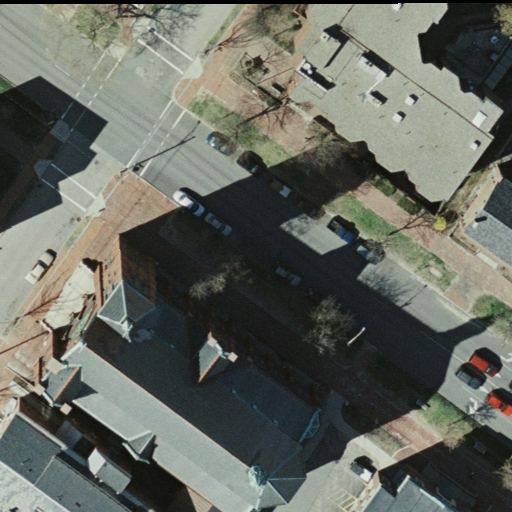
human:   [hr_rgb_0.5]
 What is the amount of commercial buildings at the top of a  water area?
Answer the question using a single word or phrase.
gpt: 0

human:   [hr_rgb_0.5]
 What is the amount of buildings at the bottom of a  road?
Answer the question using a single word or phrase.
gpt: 3

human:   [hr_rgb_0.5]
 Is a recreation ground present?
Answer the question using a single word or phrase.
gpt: no

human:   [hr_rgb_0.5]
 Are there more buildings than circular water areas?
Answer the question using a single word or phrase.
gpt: yes

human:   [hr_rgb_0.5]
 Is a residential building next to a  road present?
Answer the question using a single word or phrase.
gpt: yes

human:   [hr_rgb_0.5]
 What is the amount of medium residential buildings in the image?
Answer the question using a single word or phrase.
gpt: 2

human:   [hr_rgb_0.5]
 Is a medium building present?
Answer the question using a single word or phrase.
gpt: yes

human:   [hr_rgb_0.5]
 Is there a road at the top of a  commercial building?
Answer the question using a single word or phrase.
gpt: no

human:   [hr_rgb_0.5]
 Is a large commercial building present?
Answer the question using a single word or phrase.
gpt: no

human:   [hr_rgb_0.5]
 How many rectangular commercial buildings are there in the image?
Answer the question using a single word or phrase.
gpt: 0

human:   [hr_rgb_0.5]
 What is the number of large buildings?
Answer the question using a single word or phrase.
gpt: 3

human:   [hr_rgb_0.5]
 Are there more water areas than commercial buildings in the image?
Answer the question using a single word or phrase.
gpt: no

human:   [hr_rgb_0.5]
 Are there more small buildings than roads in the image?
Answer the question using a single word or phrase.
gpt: no

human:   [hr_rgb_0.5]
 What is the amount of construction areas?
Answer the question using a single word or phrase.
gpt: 0

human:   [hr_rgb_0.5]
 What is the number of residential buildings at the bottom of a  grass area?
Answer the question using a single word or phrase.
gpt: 0

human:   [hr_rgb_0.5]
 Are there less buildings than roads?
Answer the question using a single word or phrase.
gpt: no

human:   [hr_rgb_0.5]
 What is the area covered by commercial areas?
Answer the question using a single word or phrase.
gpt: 0m2

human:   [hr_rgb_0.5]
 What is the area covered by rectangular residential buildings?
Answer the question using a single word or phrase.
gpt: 313m2

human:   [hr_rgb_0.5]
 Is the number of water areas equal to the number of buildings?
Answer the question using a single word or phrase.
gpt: no

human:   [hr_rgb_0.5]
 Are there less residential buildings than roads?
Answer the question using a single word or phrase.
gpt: no

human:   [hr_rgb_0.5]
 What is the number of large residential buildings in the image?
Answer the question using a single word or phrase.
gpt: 3

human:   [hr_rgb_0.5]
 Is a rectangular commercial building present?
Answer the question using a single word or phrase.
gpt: no

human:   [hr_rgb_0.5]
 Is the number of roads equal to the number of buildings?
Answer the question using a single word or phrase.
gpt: no

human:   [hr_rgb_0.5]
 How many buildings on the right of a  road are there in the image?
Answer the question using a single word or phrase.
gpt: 4

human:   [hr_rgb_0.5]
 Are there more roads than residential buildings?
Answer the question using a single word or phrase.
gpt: no

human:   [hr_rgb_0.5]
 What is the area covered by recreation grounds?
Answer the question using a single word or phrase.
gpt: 0m2

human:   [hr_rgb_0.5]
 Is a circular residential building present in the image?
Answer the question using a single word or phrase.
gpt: no

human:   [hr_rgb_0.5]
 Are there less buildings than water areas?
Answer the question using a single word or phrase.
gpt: no

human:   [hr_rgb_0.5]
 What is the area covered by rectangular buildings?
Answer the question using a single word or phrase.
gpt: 313m2

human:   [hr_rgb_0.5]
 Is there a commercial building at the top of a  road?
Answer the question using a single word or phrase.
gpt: no

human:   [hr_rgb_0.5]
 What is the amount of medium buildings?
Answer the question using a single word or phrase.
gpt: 2

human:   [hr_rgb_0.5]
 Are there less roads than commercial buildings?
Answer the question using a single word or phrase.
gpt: no

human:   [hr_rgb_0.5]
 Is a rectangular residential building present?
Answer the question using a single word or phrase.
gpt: yes

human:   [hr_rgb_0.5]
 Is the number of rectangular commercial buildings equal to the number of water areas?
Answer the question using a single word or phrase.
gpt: yes

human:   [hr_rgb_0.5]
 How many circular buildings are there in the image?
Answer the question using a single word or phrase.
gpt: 0

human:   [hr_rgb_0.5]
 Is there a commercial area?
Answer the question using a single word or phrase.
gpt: no